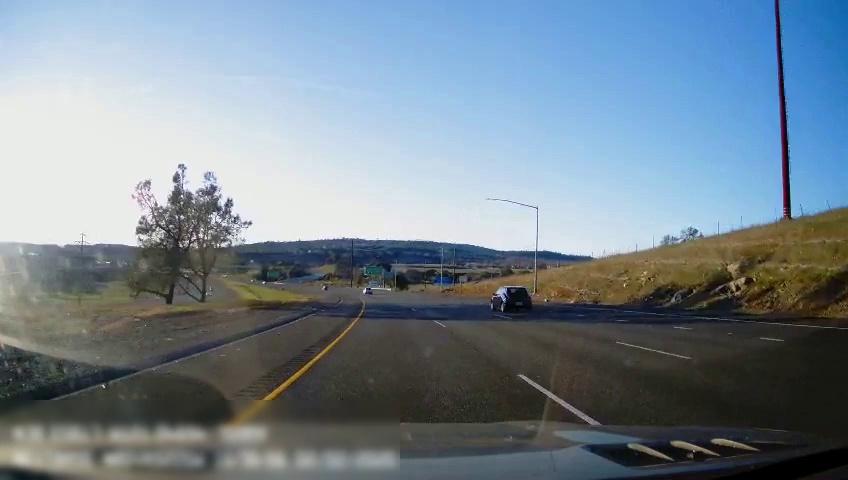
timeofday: Day
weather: Sunny
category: Drivable Space
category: Drivable Space
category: Vehicles | Car
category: Vehicles | Car
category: Lanes | Current Lane
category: Lanes | Current Lane
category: Lanes | Alternate Lane
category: Lanes | Alternate Lane
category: Lanes | Alternate Lane
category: Traffic | Signs